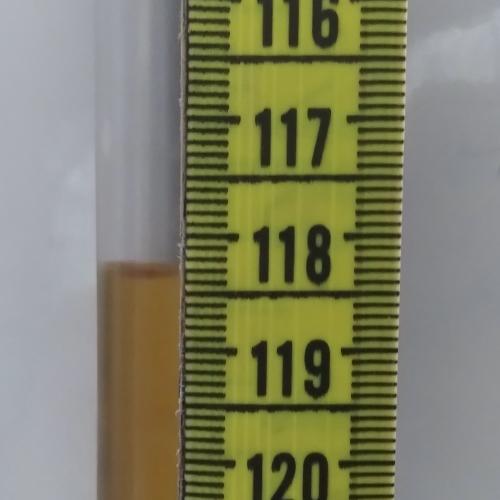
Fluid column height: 118.3 cm